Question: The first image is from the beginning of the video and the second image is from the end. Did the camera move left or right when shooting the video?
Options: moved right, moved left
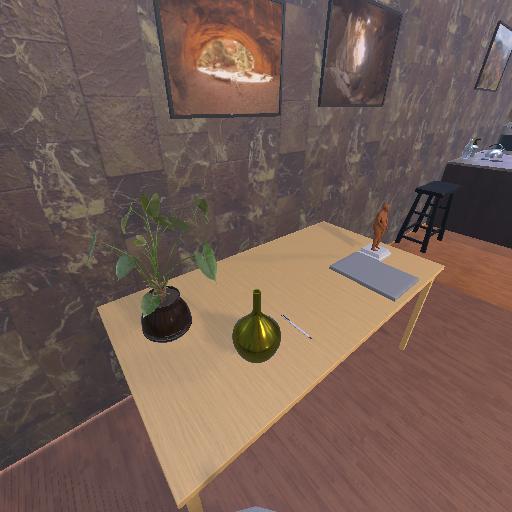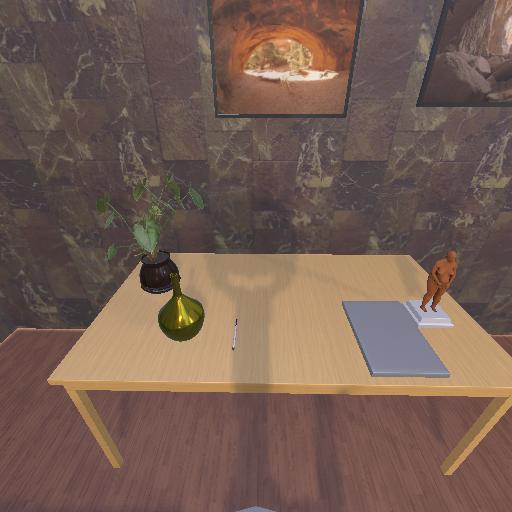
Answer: moved right